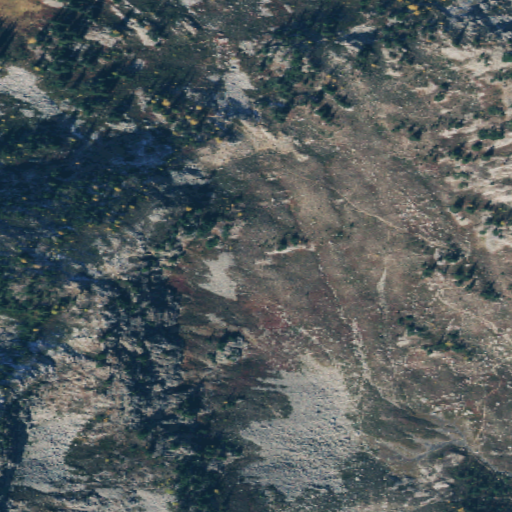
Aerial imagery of gap in Washington named Copper Pass containing grassland, evergreen forest, shrub, and barren land